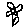
Label: flower